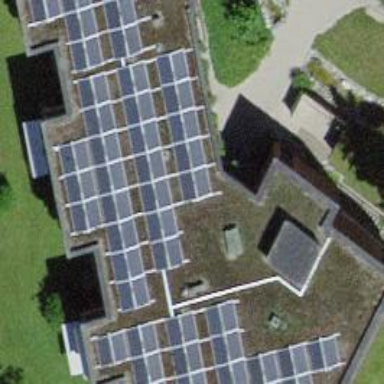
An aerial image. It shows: Solar power generator using photovoltaic panels.